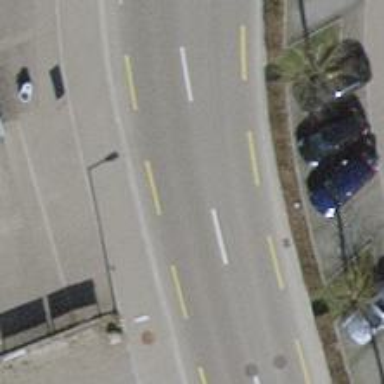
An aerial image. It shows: Secondary road with asphalt surface and dedicated cycle lane.